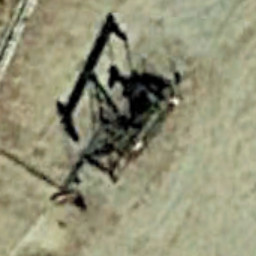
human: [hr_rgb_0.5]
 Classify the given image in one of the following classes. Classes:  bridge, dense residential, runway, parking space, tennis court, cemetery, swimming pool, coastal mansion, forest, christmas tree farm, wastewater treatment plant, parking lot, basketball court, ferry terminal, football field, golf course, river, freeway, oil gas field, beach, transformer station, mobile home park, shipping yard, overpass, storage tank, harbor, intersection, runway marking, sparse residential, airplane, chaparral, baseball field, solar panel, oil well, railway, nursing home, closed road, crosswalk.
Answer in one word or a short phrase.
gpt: oil well